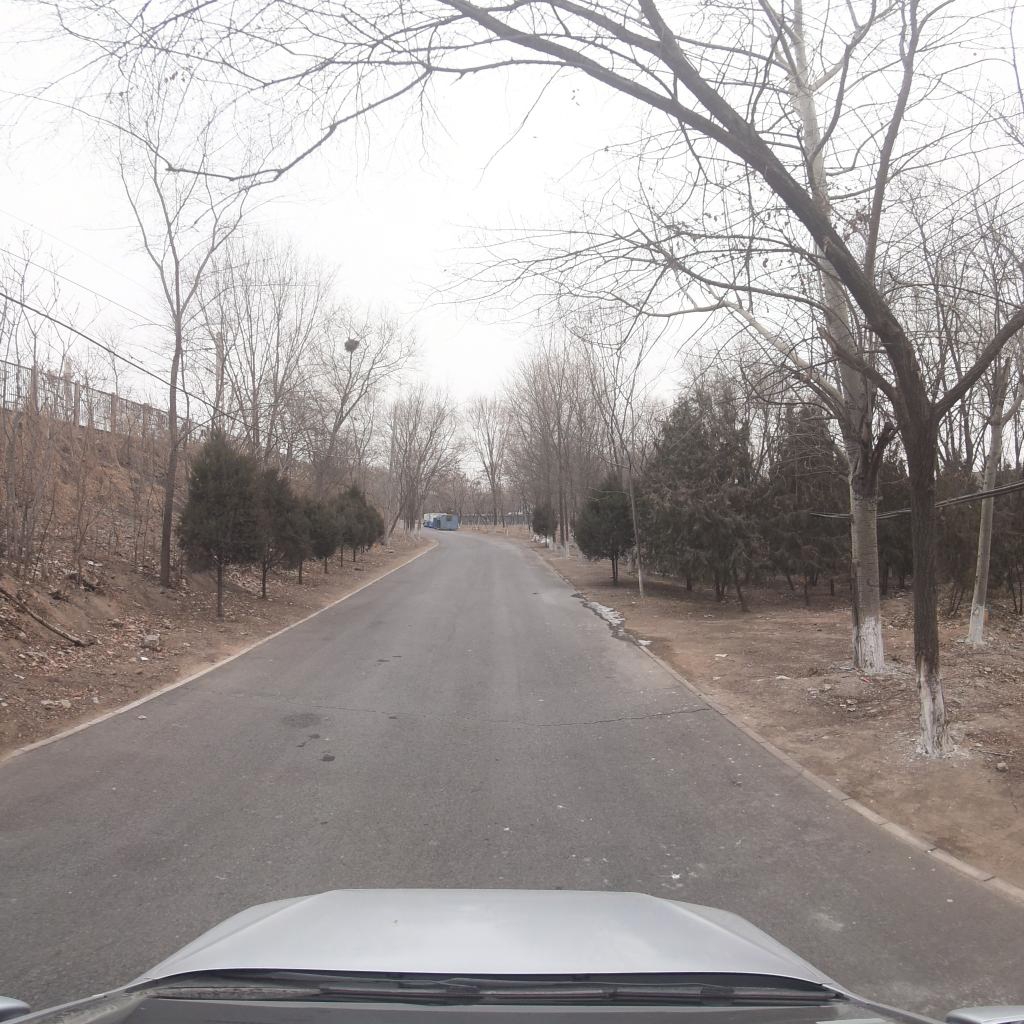
Region: Fengtai
Road damage annotations: transverse crack